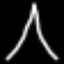
Label: The Eiffel Tower